Question: I write a sample code in <URL>
I want exactly this Result but the in appear in bottom of code, like this:
'''
<div class="wrap">
<div class="item"></div>
<div class="item"></div>
<div class="item"></div>
<div class="item"></div>
<div class="item"></div>
<div class="item"></div>
<div class="item"></div>
<div class="item"></div>
<div class="item"></div>
<div class="item"></div>
<div class="sidebar"></div> <---- coming bottom for SEO
</div>
'''
see <URL>,
Green box (Sidebar)
Gray box (Posts)

---
I found my Question , thanks for 'dummy' idea, I use 2 big margin-right
<URL>
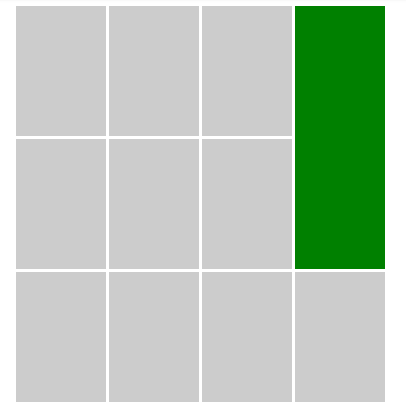
Answer: I found my Question , thanks @David for 'dummy' idea, I use 2 big 'margin-right'
<URL>
HTML
'''
<div class="wrap">
<div class="item margin">1</div>
<div class="item">2</div>
<div class="item">3</div>
<div class="item margin">4</div>
<div class="item">5</div>
<div class="item">6</div>
<div class="item">7</div>
<div class="item">8</div>
<div class="item">9</div>
<div class="item">10</div>
<div class="sidebar"></div>
</div>
'''
css
'''
.wrap {
width: 372px;
margin: 0 auto;
direction:rtl;
position: relative;
}
.item {
float: left;
width: 90px;
height: 130px;
list-style: none;
background-color: #ccc;
margin: 0 0 3px 3px;
}
.sidebar {
float: right;
width: 90px;
height: 263px;
background-color: green;
margin-left: 3px;
position: absolute;
top: 0px;
}
'''